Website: macys
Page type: store-pickup
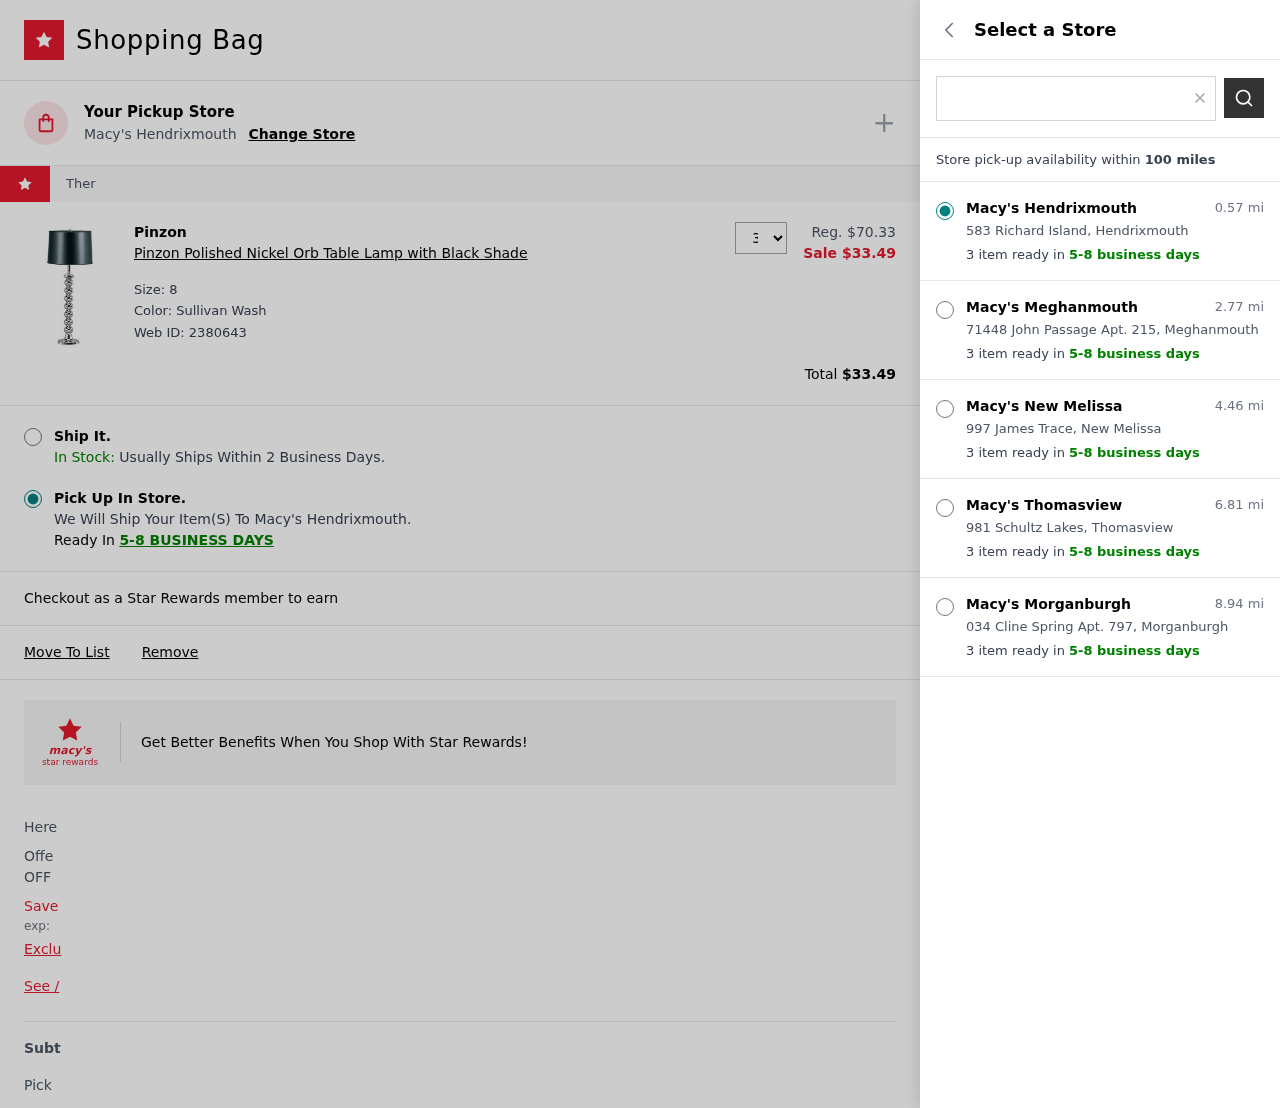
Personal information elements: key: PII_LOCATION1_CITY
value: Hendrixmouth
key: PII_LOCATION1_STREET
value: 583 Richard Island
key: PII_LOCATION2_CITY
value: Meghanmouth
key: PII_LOCATION2_STREET
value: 71448 John Passage Apt. 215
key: PII_LOCATION3_CITY
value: New Melissa
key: PII_LOCATION3_STREET
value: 997 James Trace
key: PII_LOCATION4_CITY
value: Thomasview
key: PII_LOCATION4_STREET
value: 981 Schultz Lakes
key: PII_LOCATION5_CITY
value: Morganburgh
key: PII_LOCATION5_STREET
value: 034 Cline Spring Apt. 797
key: PII_POSTCODE
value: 07923
Product elements: key: PRODUCT1_BRAND
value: Pinzon
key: PRODUCT1_NAME
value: Pinzon Polished Nickel Orb Table Lamp with Black Shade
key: PRODUCT1_PRICE
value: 33.49
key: PRODUCT1_QUANTITY
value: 3
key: PRODUCT1_ORIGINAL_PRICE
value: $70.33
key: PRODUCT1_WEB_ID
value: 2380643
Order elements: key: ORDER_TOTAL
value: $33.49
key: ORDER_DELIVERY_DATE
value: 5-8 business days
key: ORDER_DELIVERY_DATE
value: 5-8 BUSINESS DAYS
Search elements: key: SEARCH_LOCATION
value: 07923